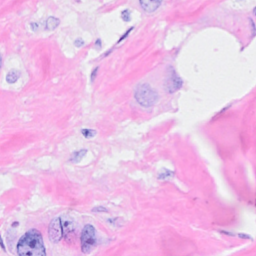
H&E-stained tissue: Breast